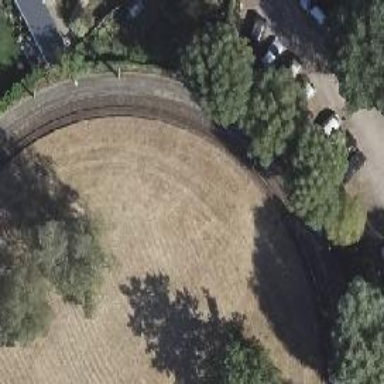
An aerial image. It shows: Tram railway with contact lines for electrification.